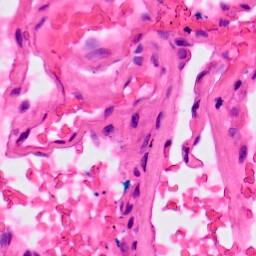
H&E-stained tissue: Lung